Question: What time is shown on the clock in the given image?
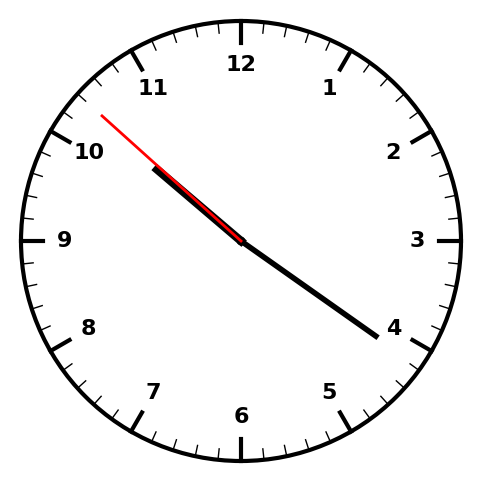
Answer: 10:20:52